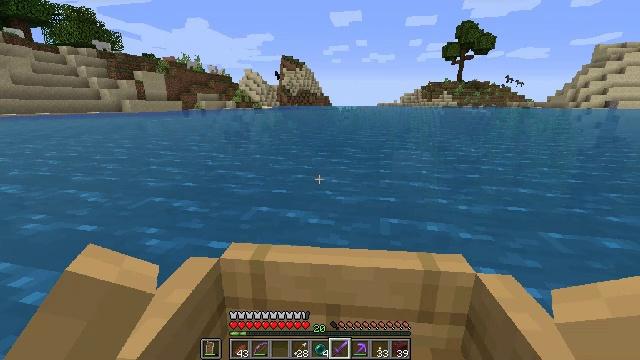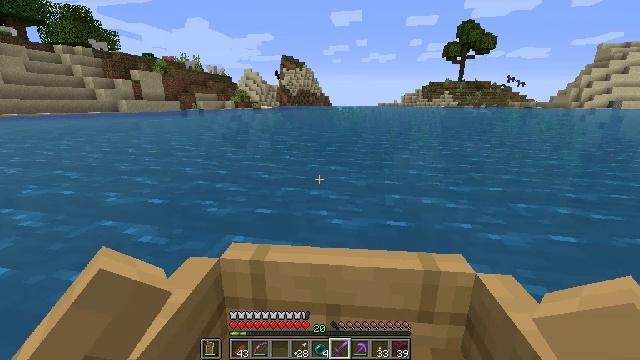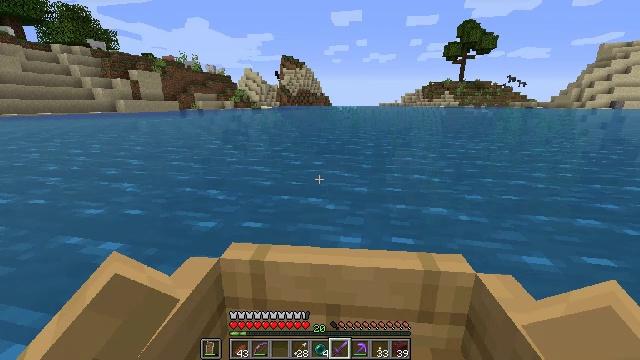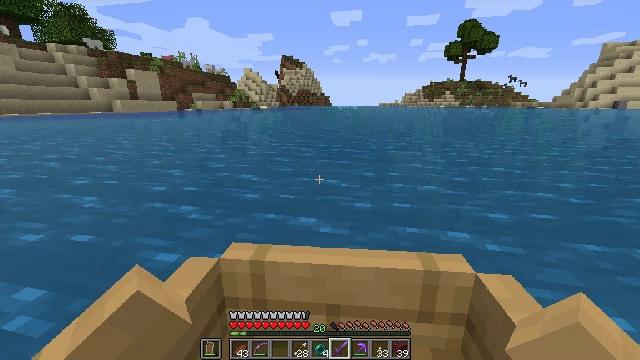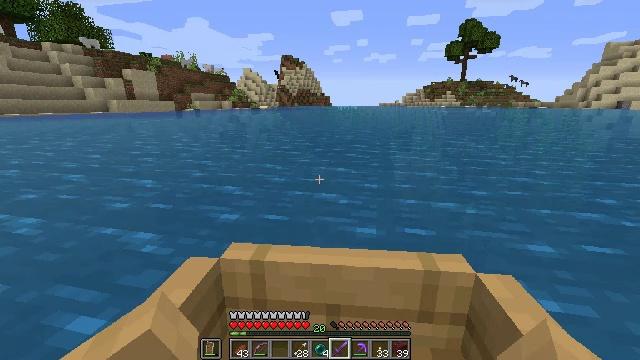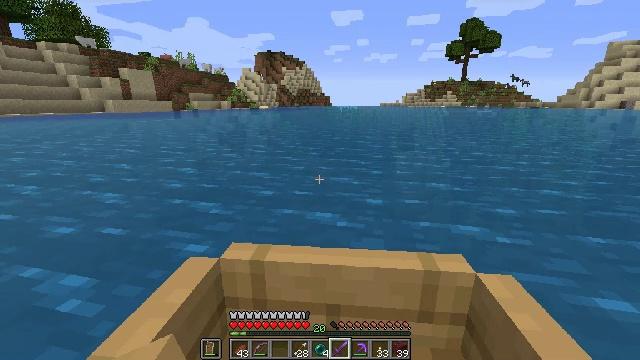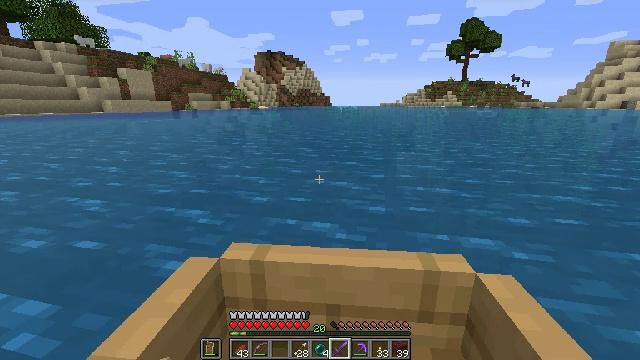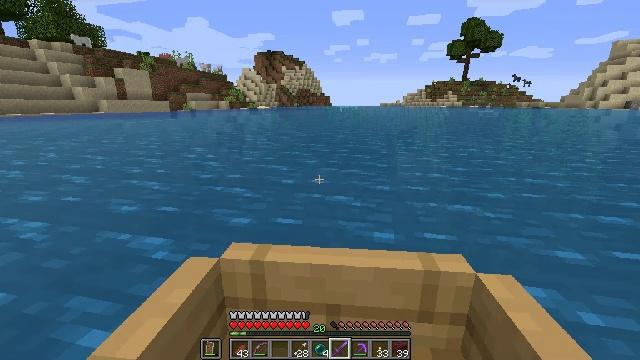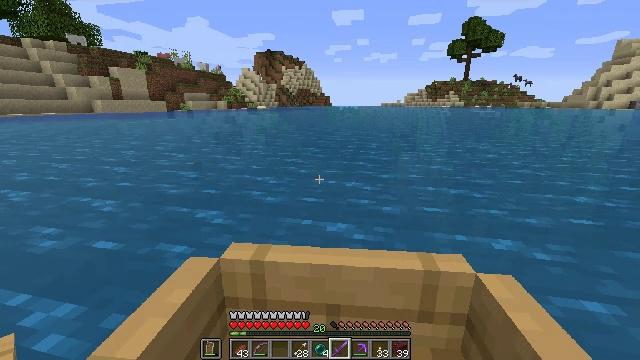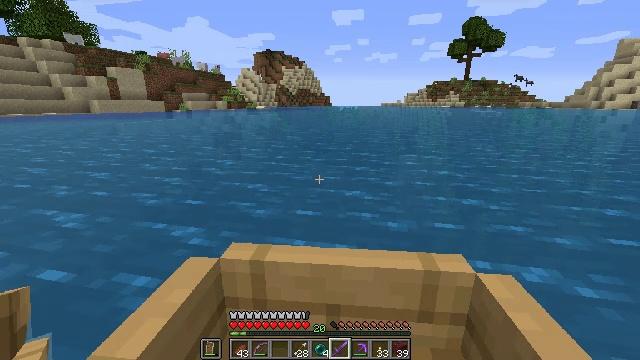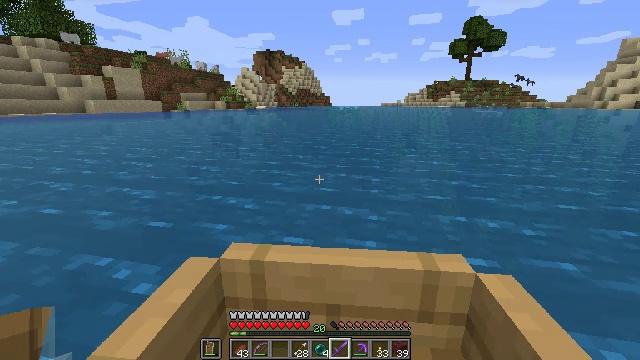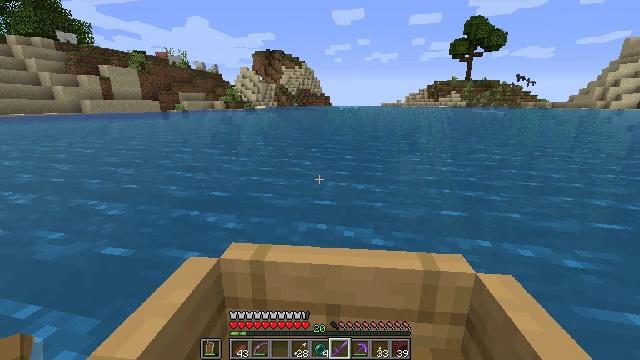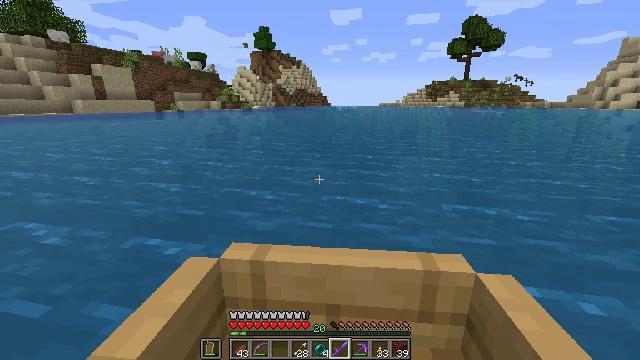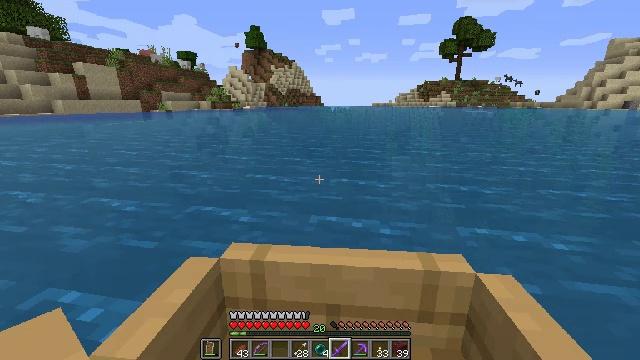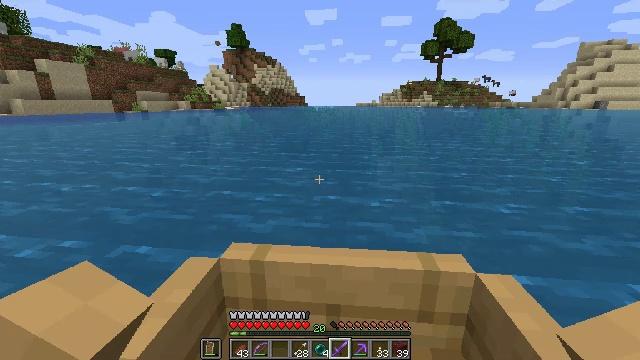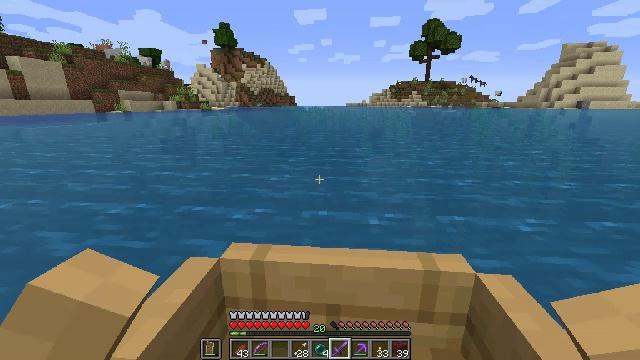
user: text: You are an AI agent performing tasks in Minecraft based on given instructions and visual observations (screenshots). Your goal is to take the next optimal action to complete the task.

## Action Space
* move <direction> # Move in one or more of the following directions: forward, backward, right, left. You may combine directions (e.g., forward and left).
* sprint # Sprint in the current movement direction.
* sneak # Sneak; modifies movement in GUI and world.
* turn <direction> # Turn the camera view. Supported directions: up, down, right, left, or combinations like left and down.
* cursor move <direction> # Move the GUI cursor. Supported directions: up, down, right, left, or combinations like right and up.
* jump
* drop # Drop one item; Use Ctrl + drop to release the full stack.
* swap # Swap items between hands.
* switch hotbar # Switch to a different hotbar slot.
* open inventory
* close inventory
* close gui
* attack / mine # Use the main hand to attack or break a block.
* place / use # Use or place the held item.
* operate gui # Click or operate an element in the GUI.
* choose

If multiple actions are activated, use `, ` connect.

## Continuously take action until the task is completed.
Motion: motion action
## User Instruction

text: Use the crafting interface to make blaze powder from blaze rods.
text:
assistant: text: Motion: move forward
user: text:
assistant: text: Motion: move forward
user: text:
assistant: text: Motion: move forward
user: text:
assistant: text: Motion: move forward
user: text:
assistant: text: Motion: move forward
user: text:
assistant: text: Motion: move forward
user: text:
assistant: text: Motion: move forward
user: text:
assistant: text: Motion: move forward
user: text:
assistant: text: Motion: move forward
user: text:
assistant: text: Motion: move forward
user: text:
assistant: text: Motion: move forward and move right
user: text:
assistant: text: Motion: move forward and move right
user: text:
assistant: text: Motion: move forward and move right
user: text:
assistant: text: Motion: move forward
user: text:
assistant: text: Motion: move forward
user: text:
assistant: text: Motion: move forward
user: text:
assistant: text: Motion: move forward
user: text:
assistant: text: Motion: move forward and move left
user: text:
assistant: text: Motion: move forward and move left
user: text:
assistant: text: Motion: move forward and move left
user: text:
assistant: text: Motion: move forward
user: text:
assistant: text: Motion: move forward
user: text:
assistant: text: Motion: move forward
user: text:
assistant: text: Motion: move forward
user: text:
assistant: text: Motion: move forward
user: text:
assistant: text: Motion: move forward
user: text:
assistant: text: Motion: move forward
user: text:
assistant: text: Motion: move forward
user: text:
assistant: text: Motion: move forward
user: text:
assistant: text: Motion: move forward